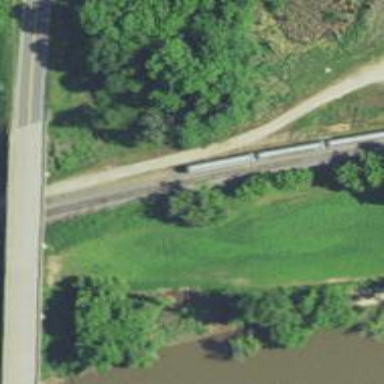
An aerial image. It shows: Railway track.